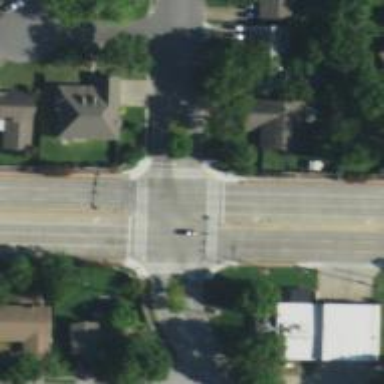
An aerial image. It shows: Footway crossing.